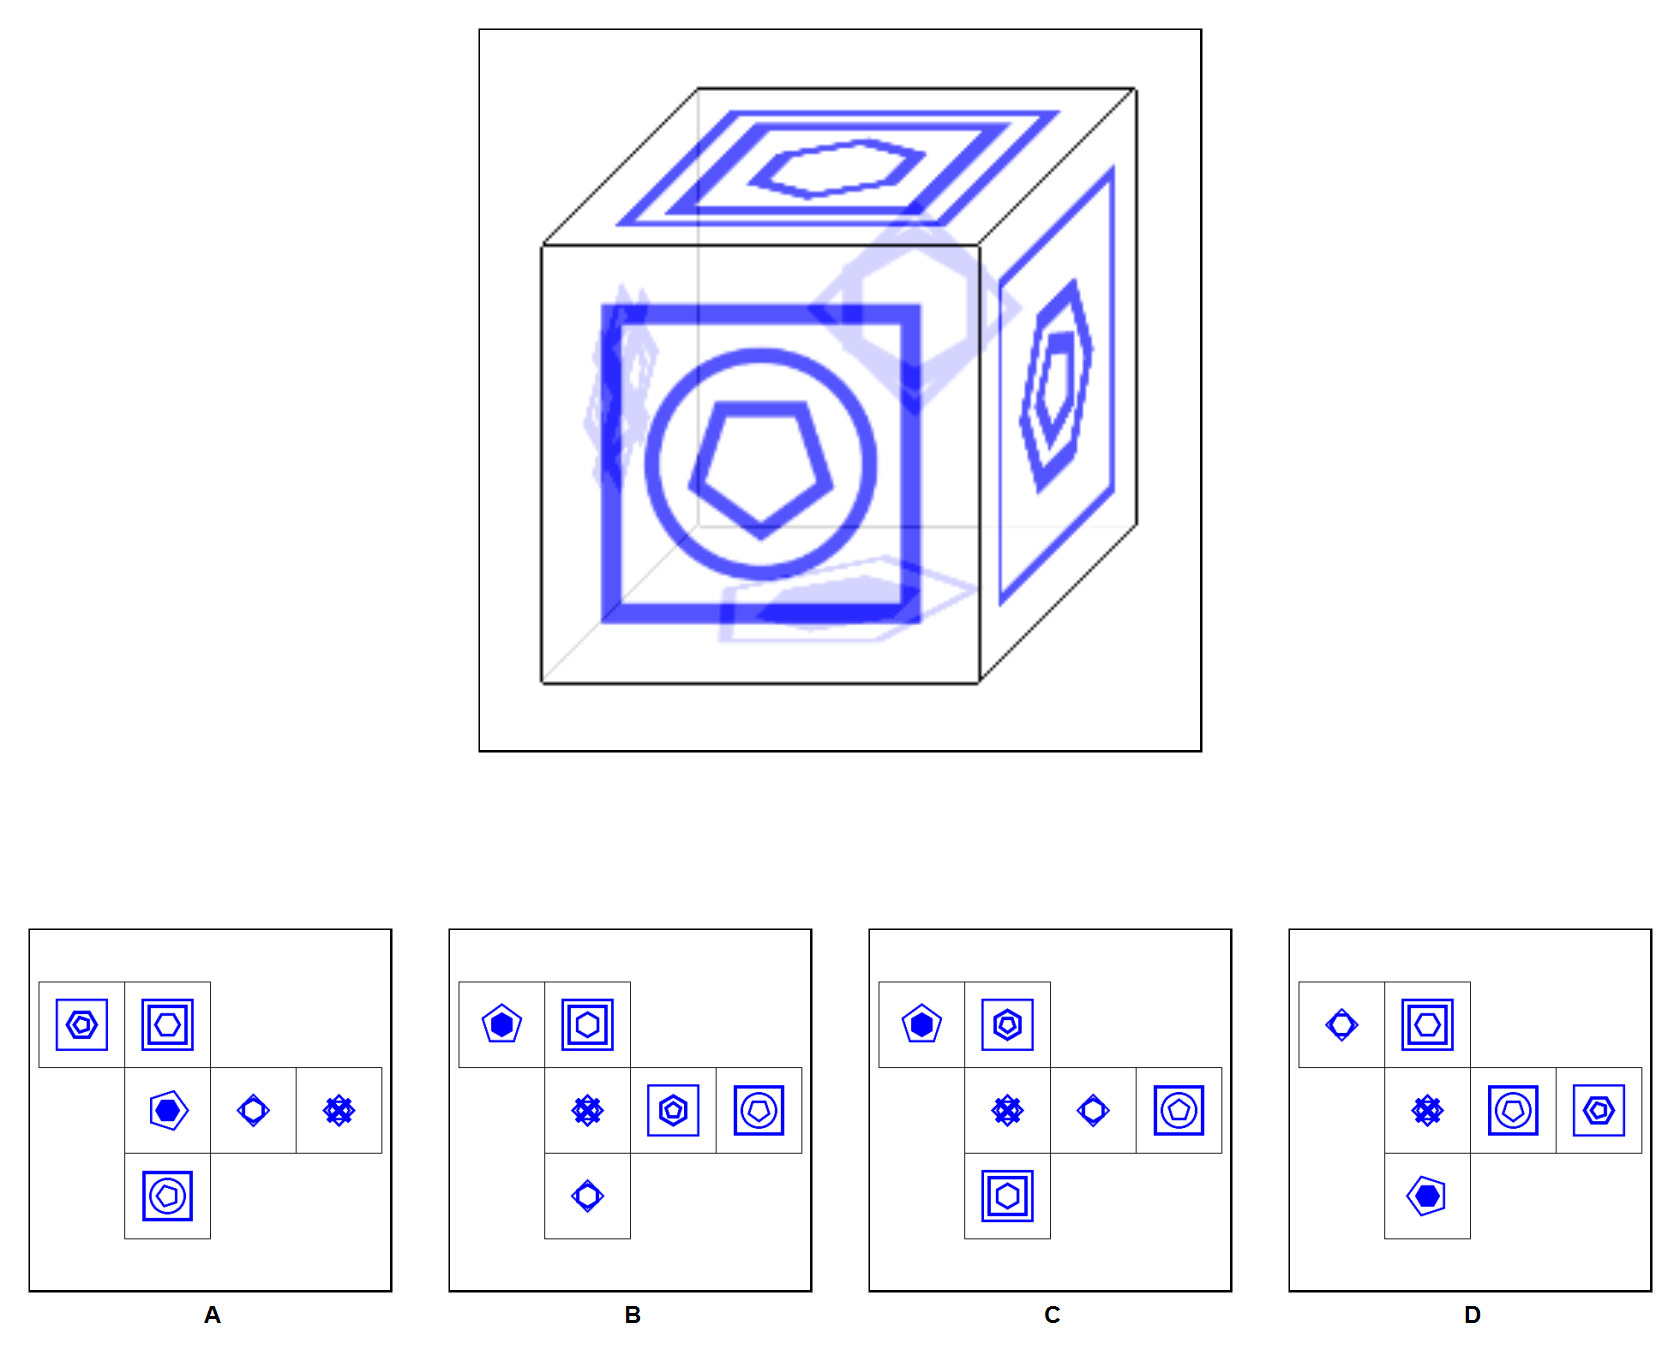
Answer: D